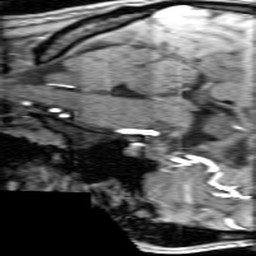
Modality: angio
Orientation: sagittal
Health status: ill
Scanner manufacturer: siemens
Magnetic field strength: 1.5 T
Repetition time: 0.039 s
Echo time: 0.00502 s